Question: I am trying to do simple menu, but I just can't get it to fit into box. Can you tell me what am I doing wrong?
'''
// main
ITEM** items = // items initialization
WINDOW* menuWindow = create_newwin(itemsCount + 2, 38, 3, 5, true);
keypad(menuWindow, TRUE);
MENU* menu = create_menu(itemsCount, menuWindow, items, 2, 2, 5);
refresh();
post_menu(menu);
wrefresh(menuWindow);
// create win
WINDOW *create_newwin(const int height, const int width, const int starty, const int startx, const bool framed){
WINDOW *local_win = newwin(height, width, starty, startx);
if (framed) box(local_win, 0 , 0);
wrefresh(local_win);
return local_win;
}
//create menu
MENU* create_menu(const unsigned int count, WINDOW* window, ITEM** items, const unsigned int startx, const unsigned int starty, const unsigned int length){
MENU* local = new_menu((ITEM **)items);
menu_opts_off(local, O_ONEVALUE);
set_menu_win(local, window);
set_menu_sub(local, derwin(window, count + 2, length, startx, starty));
set_menu_format(local, count, 1);
set_menu_mark(local, " ");
return local;
}
'''
This is how my menu looks like:

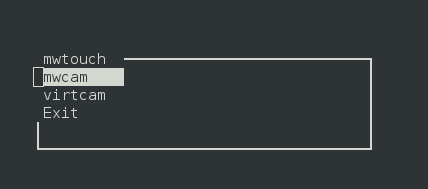
Answer: It would probably be helpful if you'd post the actual code that gives you the result in the screencap, because I can't reproduce it.
I do see a couple problems here, though. First, this line:
'''
set_menu_sub(local, derwin(window, count + 2, length, startx, starty));
'''
Notice the 'count + 2' attempts to make a subwindow with height greater than its parent. According to the 'curs_window(3X)' man page, 'derwin()':
> returns an error if the parent window pointer is null, or if any of its ordinates or dimensions is negative, or if the resulting window does not fit inside the parent window.
It's worth noting that on my machine, 'derwin()' returns 'NULL' on failure and doesn't set 'errno', so the documentation isn't necessarily all there.
The other thing that looks strange is this:
'''
MENU* menu = create_menu(itemsCount, menuWindow, items, 2, 2, 5);
'''
Curses windows are 0-addressed from their origin, so with the rest of your code, that's going to attempt to put your menu at {2,2} of the menuWindow. That is, even if you fix the above, it's still going to write over the bottom border of your box with the last menu entry. What's more, your last parameter being '5' means your menu is only going to have five columns .
For further reading, I would encourage you to look at the <URL> for 'menu.h' because they cover nearly this exact scenario.